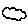
Label: cloud